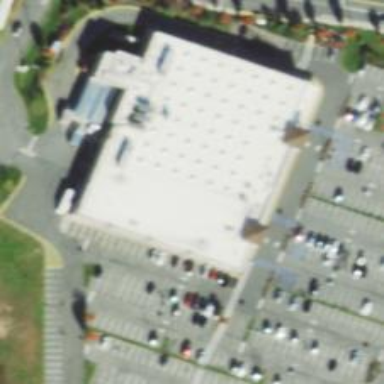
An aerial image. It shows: Supermarket.